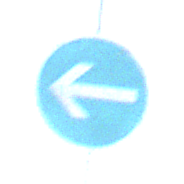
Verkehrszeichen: VorgeschriebeneFahrtrichtungHierLinks
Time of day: MorningAfternoon
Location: Outdoor (Nature)
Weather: Clear
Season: Winter
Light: Natural